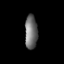
Tissue: lung
Cell type: Myeloid cells
Senescence score: 0.2281
Nuclear area (px): 421
Mean DAPI intensity: 110.057